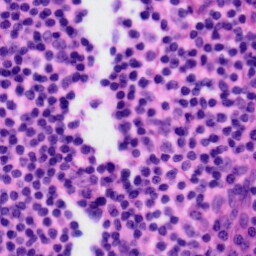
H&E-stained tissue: Tonsil